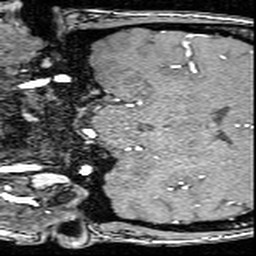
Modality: angio
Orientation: coronal
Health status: ill
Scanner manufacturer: siemens
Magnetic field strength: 3 T
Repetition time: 0.022 s
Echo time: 0.00395 s